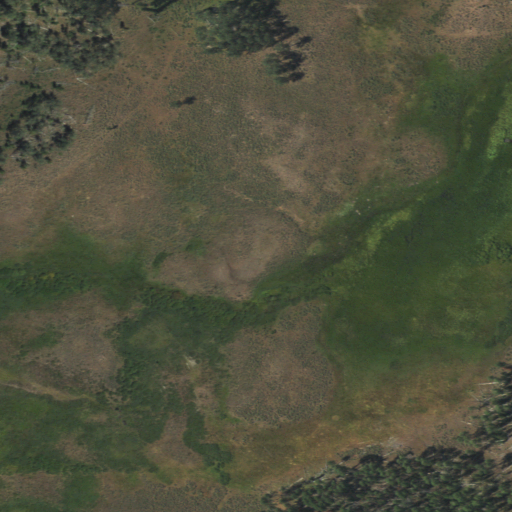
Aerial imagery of plain(s) in Wyoming named Lambs Meadow containing deciduous forest, shrub, woody wetlands, mixed forest, evergreen forest, and herbaceous wetlands